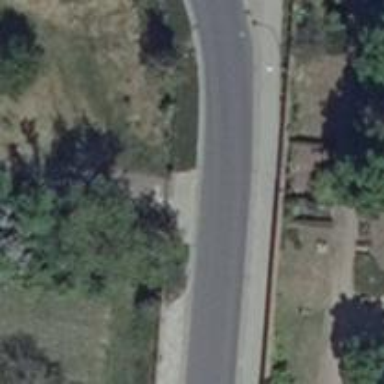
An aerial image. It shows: Residential road with asphalt surface and sidewalk on the left side.